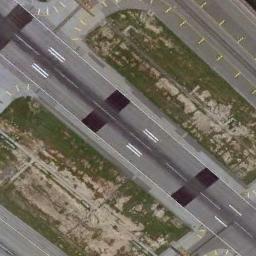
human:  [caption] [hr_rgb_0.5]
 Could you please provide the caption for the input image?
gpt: There are green lawns next to several connected runways, With white short and thick signs on the runway .

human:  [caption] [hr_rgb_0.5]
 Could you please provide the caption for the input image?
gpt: The runway is on the grass next to the bare land .

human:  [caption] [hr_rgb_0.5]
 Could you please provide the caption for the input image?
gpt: The runway with several touchdown zone markings goes through the lawn .

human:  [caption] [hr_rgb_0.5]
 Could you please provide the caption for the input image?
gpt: The grass is on either side of the runway .

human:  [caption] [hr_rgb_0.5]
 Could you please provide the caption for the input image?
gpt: There are green lawns beside the runway .